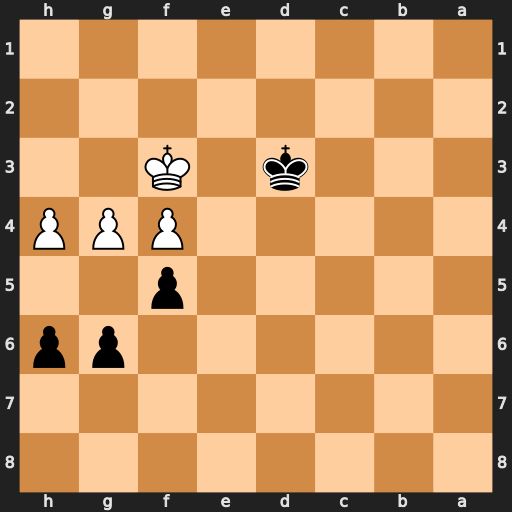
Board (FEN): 8/8/6pp/5p2/5PPP/3k1K2/8/8
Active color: b
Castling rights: -
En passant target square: -
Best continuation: h5 gxh5 gxh5